Question: So, I was happily coding my stuff with my long runtime codes and I made some minnor mistake in plot handling. This happened:

I was really astonished, as you could guess. Googling around I found out that it is the default "image" handle when using 'get()'.
So my question is, are there any more of this fantastically creeping stuff in Matlab? Which ones?
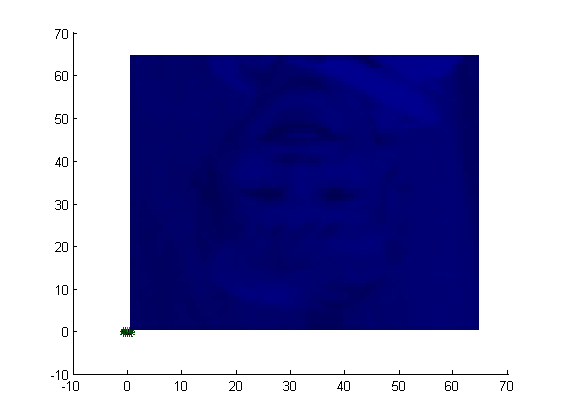
Answer: Well, have you ever asked yourself why all that?
'''
>> why
The bald and not excessively bald and not excessively smart hamster
obeyed a terrified and not excessively terrified hamster.
'''